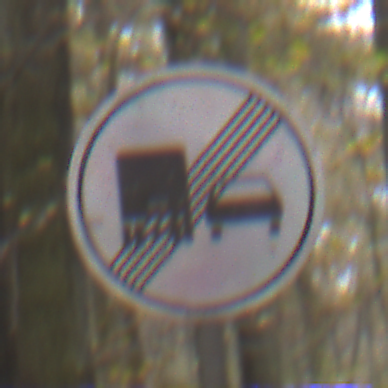
Verkehrszeichen: EndeUeberholverbotKraftfahrzeuge
Umgebung: Outdoor, Nature
Tageszeit: MorningAfternoon
Wetter: Overcast
Licht: Natural
Jahreszeit: Autumn
Kontrast: LowContrast